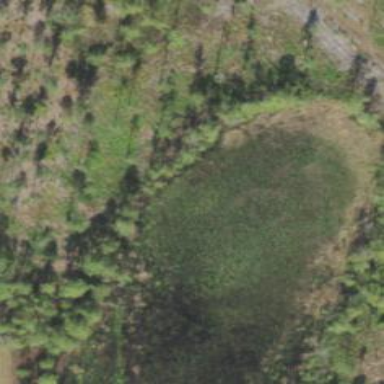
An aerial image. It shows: Wetland area characterized by wet meadow.